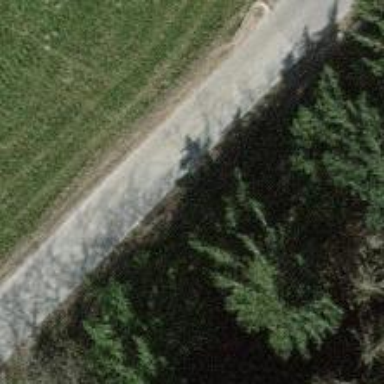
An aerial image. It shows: Unclassified road with grade1 track type.